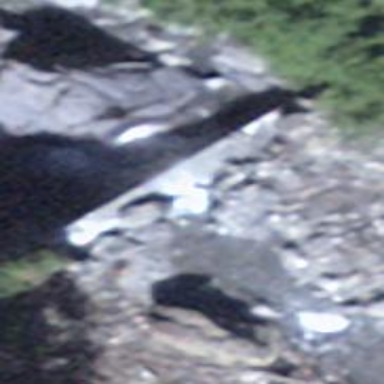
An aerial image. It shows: Check dam along waterway with retaining wall.